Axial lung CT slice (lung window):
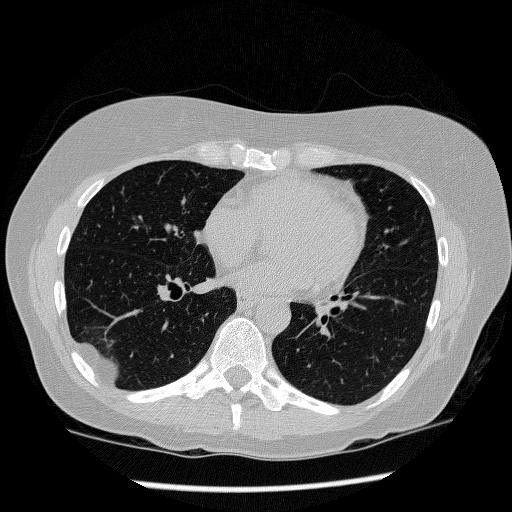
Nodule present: no